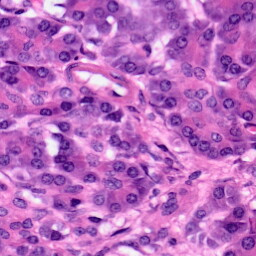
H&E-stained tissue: Pancreatic